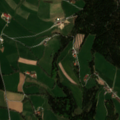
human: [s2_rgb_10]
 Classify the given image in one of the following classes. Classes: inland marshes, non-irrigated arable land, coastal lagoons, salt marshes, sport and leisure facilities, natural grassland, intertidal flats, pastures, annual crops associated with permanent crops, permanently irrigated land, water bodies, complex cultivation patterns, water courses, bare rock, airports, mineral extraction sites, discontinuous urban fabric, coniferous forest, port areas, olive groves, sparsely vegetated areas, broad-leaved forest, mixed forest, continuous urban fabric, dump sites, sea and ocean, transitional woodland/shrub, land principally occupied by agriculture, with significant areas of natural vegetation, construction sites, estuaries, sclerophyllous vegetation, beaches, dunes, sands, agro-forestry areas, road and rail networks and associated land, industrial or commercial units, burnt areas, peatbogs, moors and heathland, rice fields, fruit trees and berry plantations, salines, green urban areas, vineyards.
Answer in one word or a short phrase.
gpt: complex cultivation patterns, coniferous forest, mixed forest